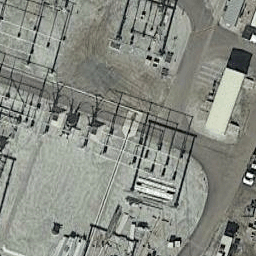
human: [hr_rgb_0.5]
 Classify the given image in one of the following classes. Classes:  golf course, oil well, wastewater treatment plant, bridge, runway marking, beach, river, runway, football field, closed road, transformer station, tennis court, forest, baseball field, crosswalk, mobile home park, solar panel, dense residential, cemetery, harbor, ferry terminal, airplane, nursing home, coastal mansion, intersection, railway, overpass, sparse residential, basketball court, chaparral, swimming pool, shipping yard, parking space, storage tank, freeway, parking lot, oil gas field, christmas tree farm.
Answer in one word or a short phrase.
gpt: transformer station